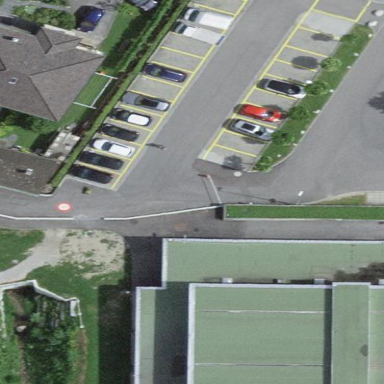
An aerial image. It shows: Parking area with surface.